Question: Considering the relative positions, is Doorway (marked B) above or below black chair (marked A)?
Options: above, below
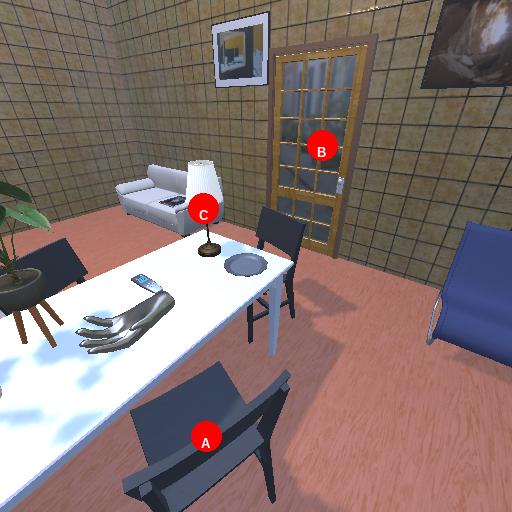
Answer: above